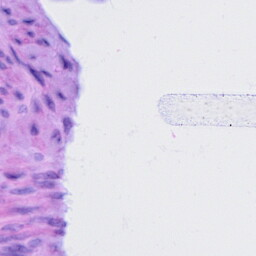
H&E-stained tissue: Cervix